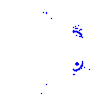
Particle: proton